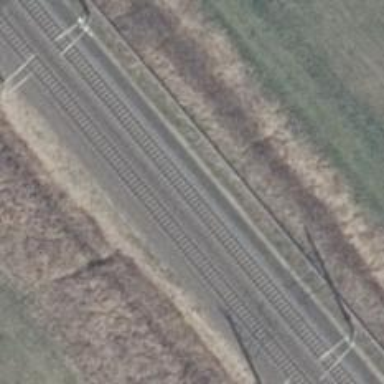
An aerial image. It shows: Isolated track section of railway.